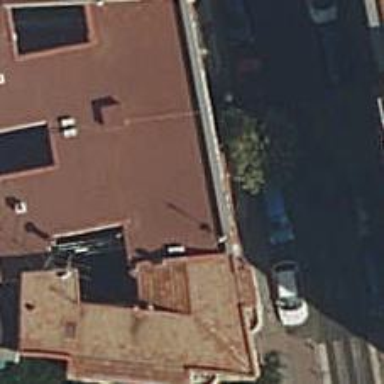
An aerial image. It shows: Restaurant.